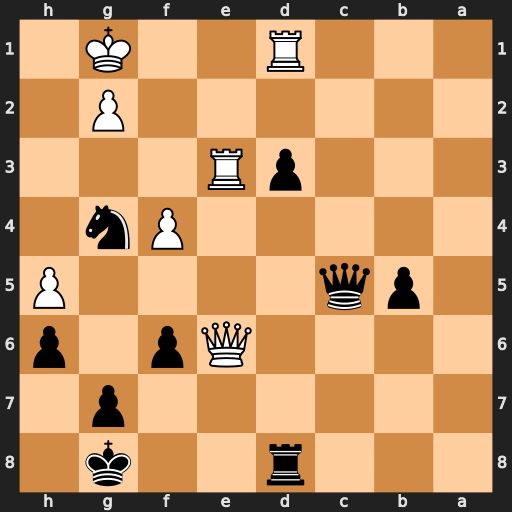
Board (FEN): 3r2k1/6p1/4Qp1p/1pq4P/5Pn1/3pR3/6P1/3R2K1
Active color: b
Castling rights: -
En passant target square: -
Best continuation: Kh7 Qxg4 Qxe3+